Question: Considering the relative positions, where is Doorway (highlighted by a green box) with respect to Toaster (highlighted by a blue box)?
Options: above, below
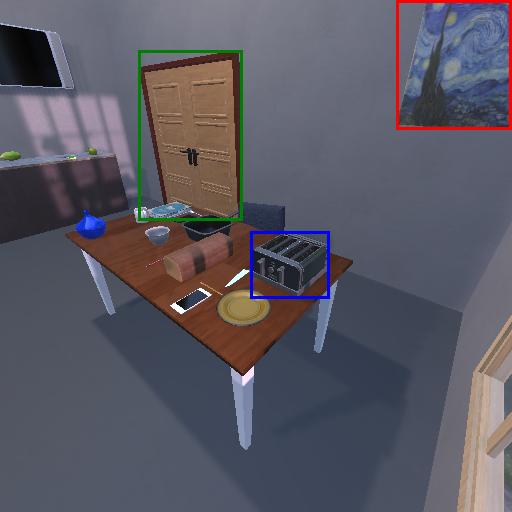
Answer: above